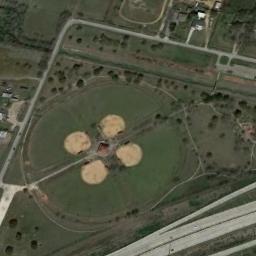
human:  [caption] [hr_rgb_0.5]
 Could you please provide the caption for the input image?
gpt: There are four baseball diamonds in the middle of grass next to a road .

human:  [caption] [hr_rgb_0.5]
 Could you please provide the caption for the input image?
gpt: There are two baseball fields by the road .

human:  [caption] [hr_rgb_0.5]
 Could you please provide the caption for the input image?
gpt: There are four baseball diamonds in the grass along the roads .

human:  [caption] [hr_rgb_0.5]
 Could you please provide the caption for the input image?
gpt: Four baseball diamonds adjacent to each other make up a circle while some trees and some roads beside .

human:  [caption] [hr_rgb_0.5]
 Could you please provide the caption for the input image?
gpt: Four baseball diamonds form a flower shape .